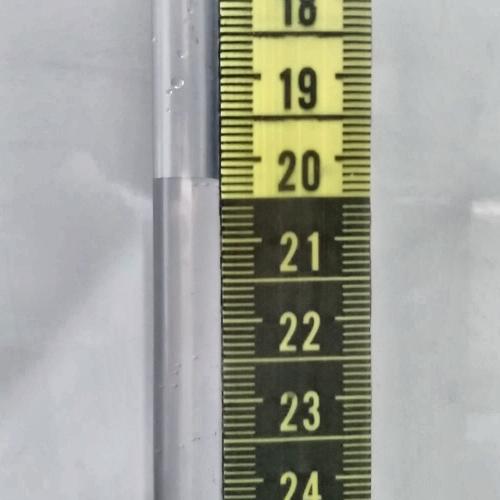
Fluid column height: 20.2 cm